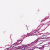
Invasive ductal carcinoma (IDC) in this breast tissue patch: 1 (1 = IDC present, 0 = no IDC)